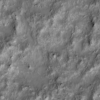
Label: not_dusty